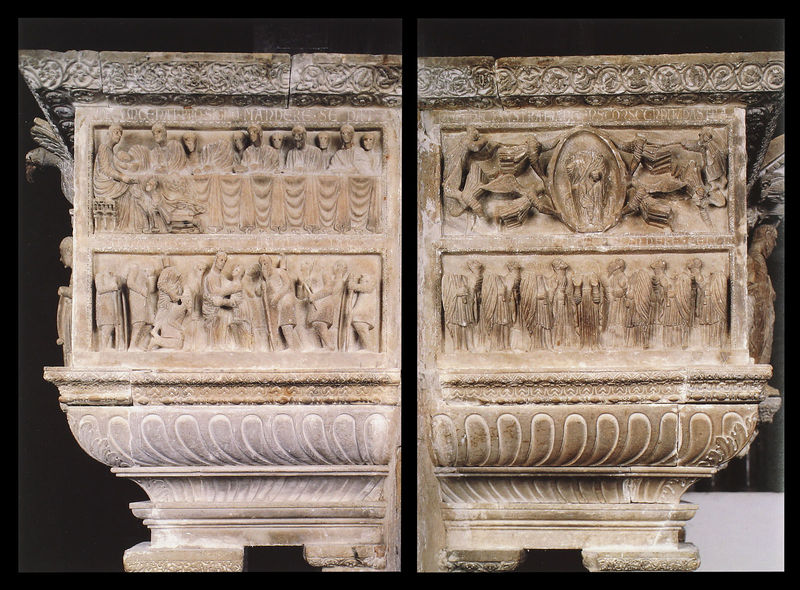
Titel: Lektorenpult
Künstler: Guglielmo
Standort: Pisa, Dom (EU - I - Toskana)
Schlagwörter: flügel, mann, vogel, weiß, menschen, frau, hell, marmor, männer, schwarz, tisch, muster, ornament, gericht, sockel, stein, bildnis, figur, kind, personen, engel, relief, füße, zwei, stab, figuren, tafel, bordüre, dekor, seitenansicht, verzierung, steinmetz, foto, rechtecke, truhe, medaillon, viele, beten, armee, gravur, altar, kapitelle, fries, sarg, kanzel, christus, grab, jesus, abendmahl, jünger, reliefs, tisc, szenen, sarkophag, zei, mandorla, huldigen, judas, letzte, eingemeiselt, kanel